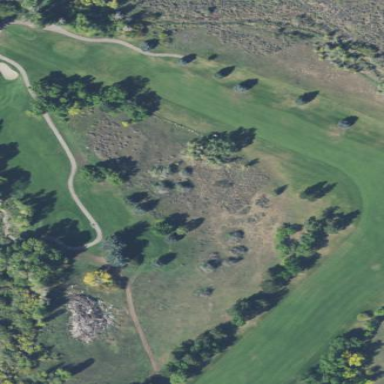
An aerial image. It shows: Grassy area designated as golf fairway.